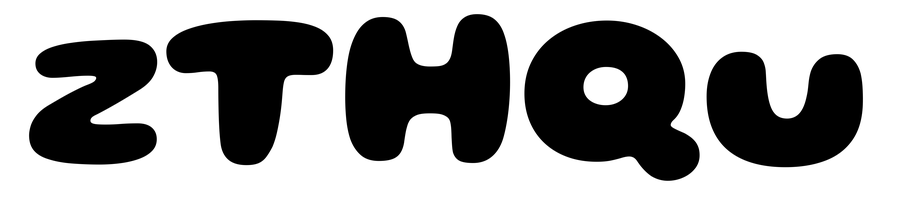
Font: Gluten_ExtraBold